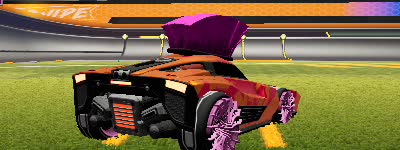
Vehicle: breakout